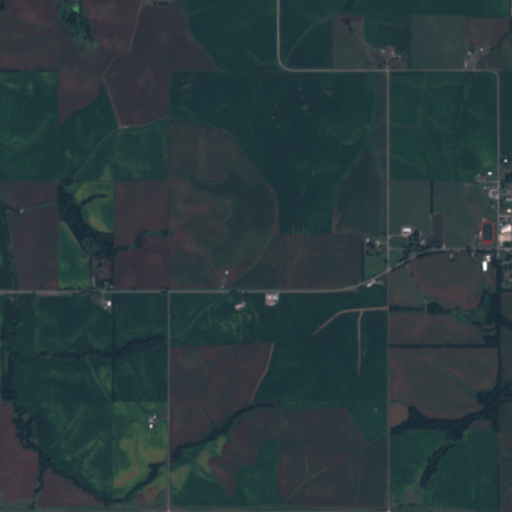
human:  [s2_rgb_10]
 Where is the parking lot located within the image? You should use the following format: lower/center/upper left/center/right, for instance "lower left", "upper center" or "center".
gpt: The parking lot is located in the center right of the image.
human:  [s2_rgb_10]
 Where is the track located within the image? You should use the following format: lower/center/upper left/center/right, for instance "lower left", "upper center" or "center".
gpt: The track is located in the center right of the image.
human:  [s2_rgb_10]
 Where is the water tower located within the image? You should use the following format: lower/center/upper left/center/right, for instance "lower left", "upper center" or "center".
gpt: The water tower is located in the center right of the image.
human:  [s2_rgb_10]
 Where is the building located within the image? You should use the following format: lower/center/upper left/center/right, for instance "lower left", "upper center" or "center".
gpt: The building is located in the center right of the image.
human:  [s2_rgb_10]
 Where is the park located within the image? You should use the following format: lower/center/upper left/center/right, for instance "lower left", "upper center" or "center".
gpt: There is no park in the image.